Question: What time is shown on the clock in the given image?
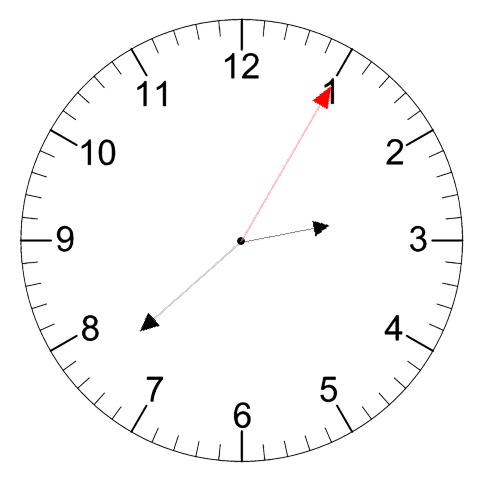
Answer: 02:38:05